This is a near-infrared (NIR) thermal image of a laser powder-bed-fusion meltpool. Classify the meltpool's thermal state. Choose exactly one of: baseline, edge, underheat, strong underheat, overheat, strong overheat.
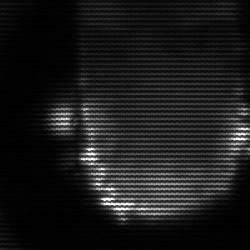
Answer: baseline